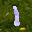
Label: 1